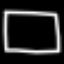
Label: square